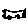
Label: car